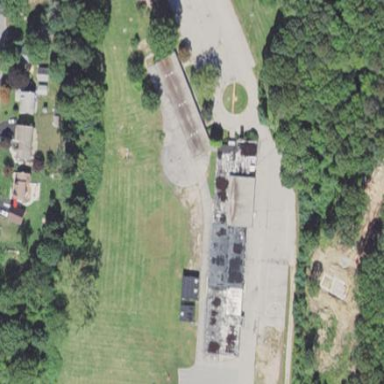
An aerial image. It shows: School building.